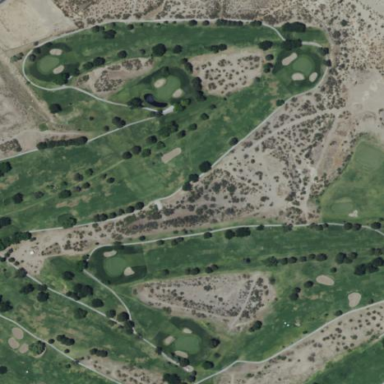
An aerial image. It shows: Area with grass used as rough in golf course.